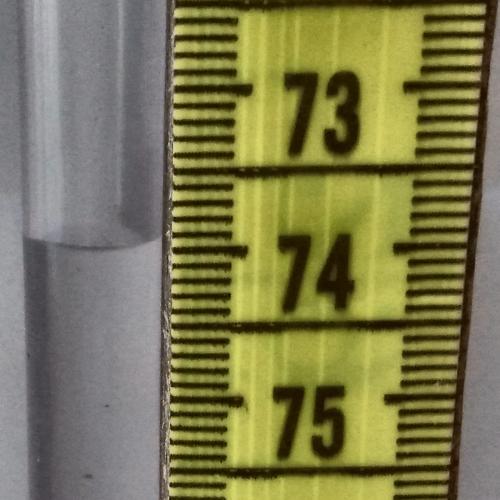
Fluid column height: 73.9 cm